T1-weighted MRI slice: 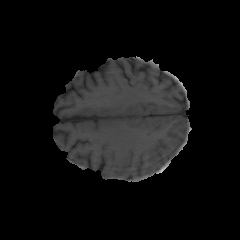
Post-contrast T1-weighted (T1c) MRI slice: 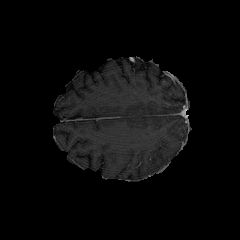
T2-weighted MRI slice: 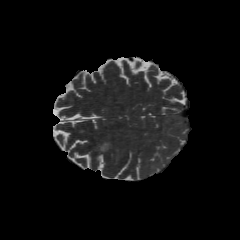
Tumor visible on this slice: yes